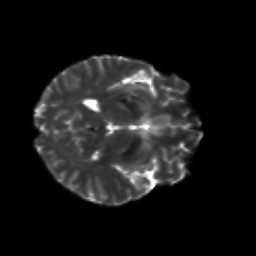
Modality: T2w
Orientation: axial
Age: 27
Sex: male
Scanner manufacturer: siemens
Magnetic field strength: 3 T
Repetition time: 8.6 s
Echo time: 0.095 s